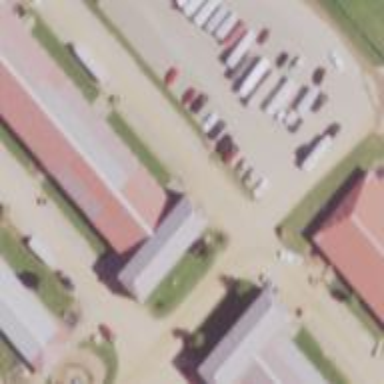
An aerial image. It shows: Stable building.